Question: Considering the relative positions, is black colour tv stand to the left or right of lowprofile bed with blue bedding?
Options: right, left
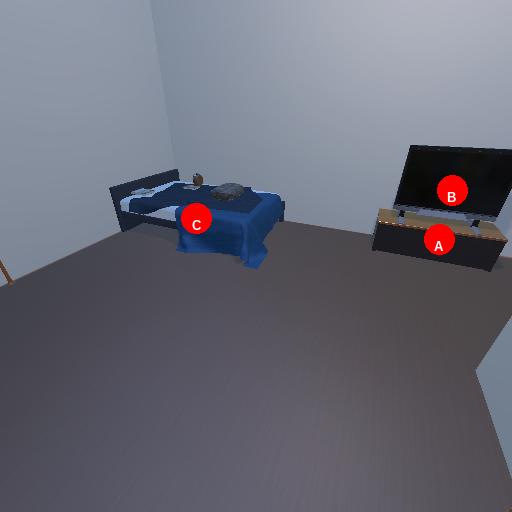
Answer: right